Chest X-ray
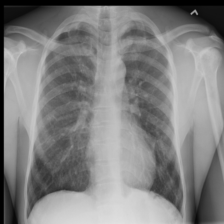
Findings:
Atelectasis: negative
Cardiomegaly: negative
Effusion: negative
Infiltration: negative
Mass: negative
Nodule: negative
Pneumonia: negative
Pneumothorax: negative
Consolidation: negative
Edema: negative
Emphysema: negative
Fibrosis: negative
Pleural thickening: negative
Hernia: negative